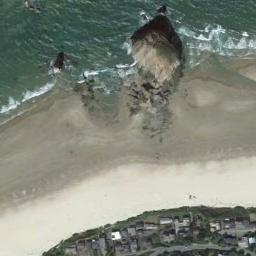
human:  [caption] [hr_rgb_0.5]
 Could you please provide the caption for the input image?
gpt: The beach with white sand and the beach has a marine stack .

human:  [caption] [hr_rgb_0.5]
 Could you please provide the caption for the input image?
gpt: There are some buildings beside the beach, And the waves are beating against the rocks .

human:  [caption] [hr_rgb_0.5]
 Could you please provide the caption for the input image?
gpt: The beach is empty .

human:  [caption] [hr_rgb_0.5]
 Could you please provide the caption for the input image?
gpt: The green oceans and sunken beaches and houses .

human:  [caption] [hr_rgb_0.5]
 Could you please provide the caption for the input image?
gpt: Many buildings of different shapes are beside the beach .